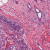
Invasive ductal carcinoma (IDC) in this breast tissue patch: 1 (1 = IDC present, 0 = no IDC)